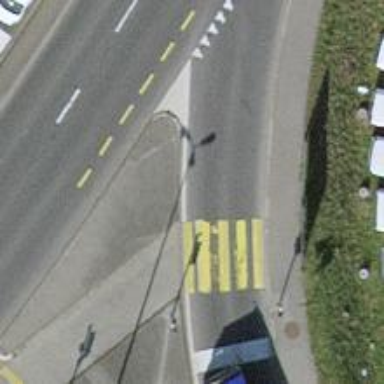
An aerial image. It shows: Marked road crossing.